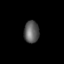
Tissue: lung
Cell type: Fibroblasts
Senescence score: 0.642
Nuclear area (px): 325
Mean DAPI intensity: 93.572